Question: I need to create a hole in a spatialPolygonsDataFrame based on a smaller polygon that it fully contains.
This illustrates the desired outcome using WKT-created polygons:
'''
require(rgeos)
p = readWKT("POLYGON((1 1,5 1,5 5,1 5,1 1),(2 2,2 3,3 3,3 2,2 2))")
p = SpatialPolygonsDataFrame(p, data.frame(x=1))
plot(p, col='grey')
'''

Now say we have the following polygon without any hole geometries, how can we insert the hole (i.e. without readWKT)? I'm guessing an rgeos function but I can't identify the solution.
'''
poly = readWKT("POLYGON((1 1,5 1,5 5,1 5,1 1))")
hole = readWKT("POLYGON((2 2,2 3,3 3,3 2,2 2))")
'''
Thanks in advance.
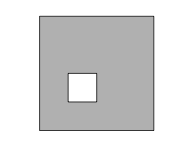
Answer: '''
library(rgeos)
gDifference(poly, hole)
'''
should do it.